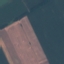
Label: AnnualCrop